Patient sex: M
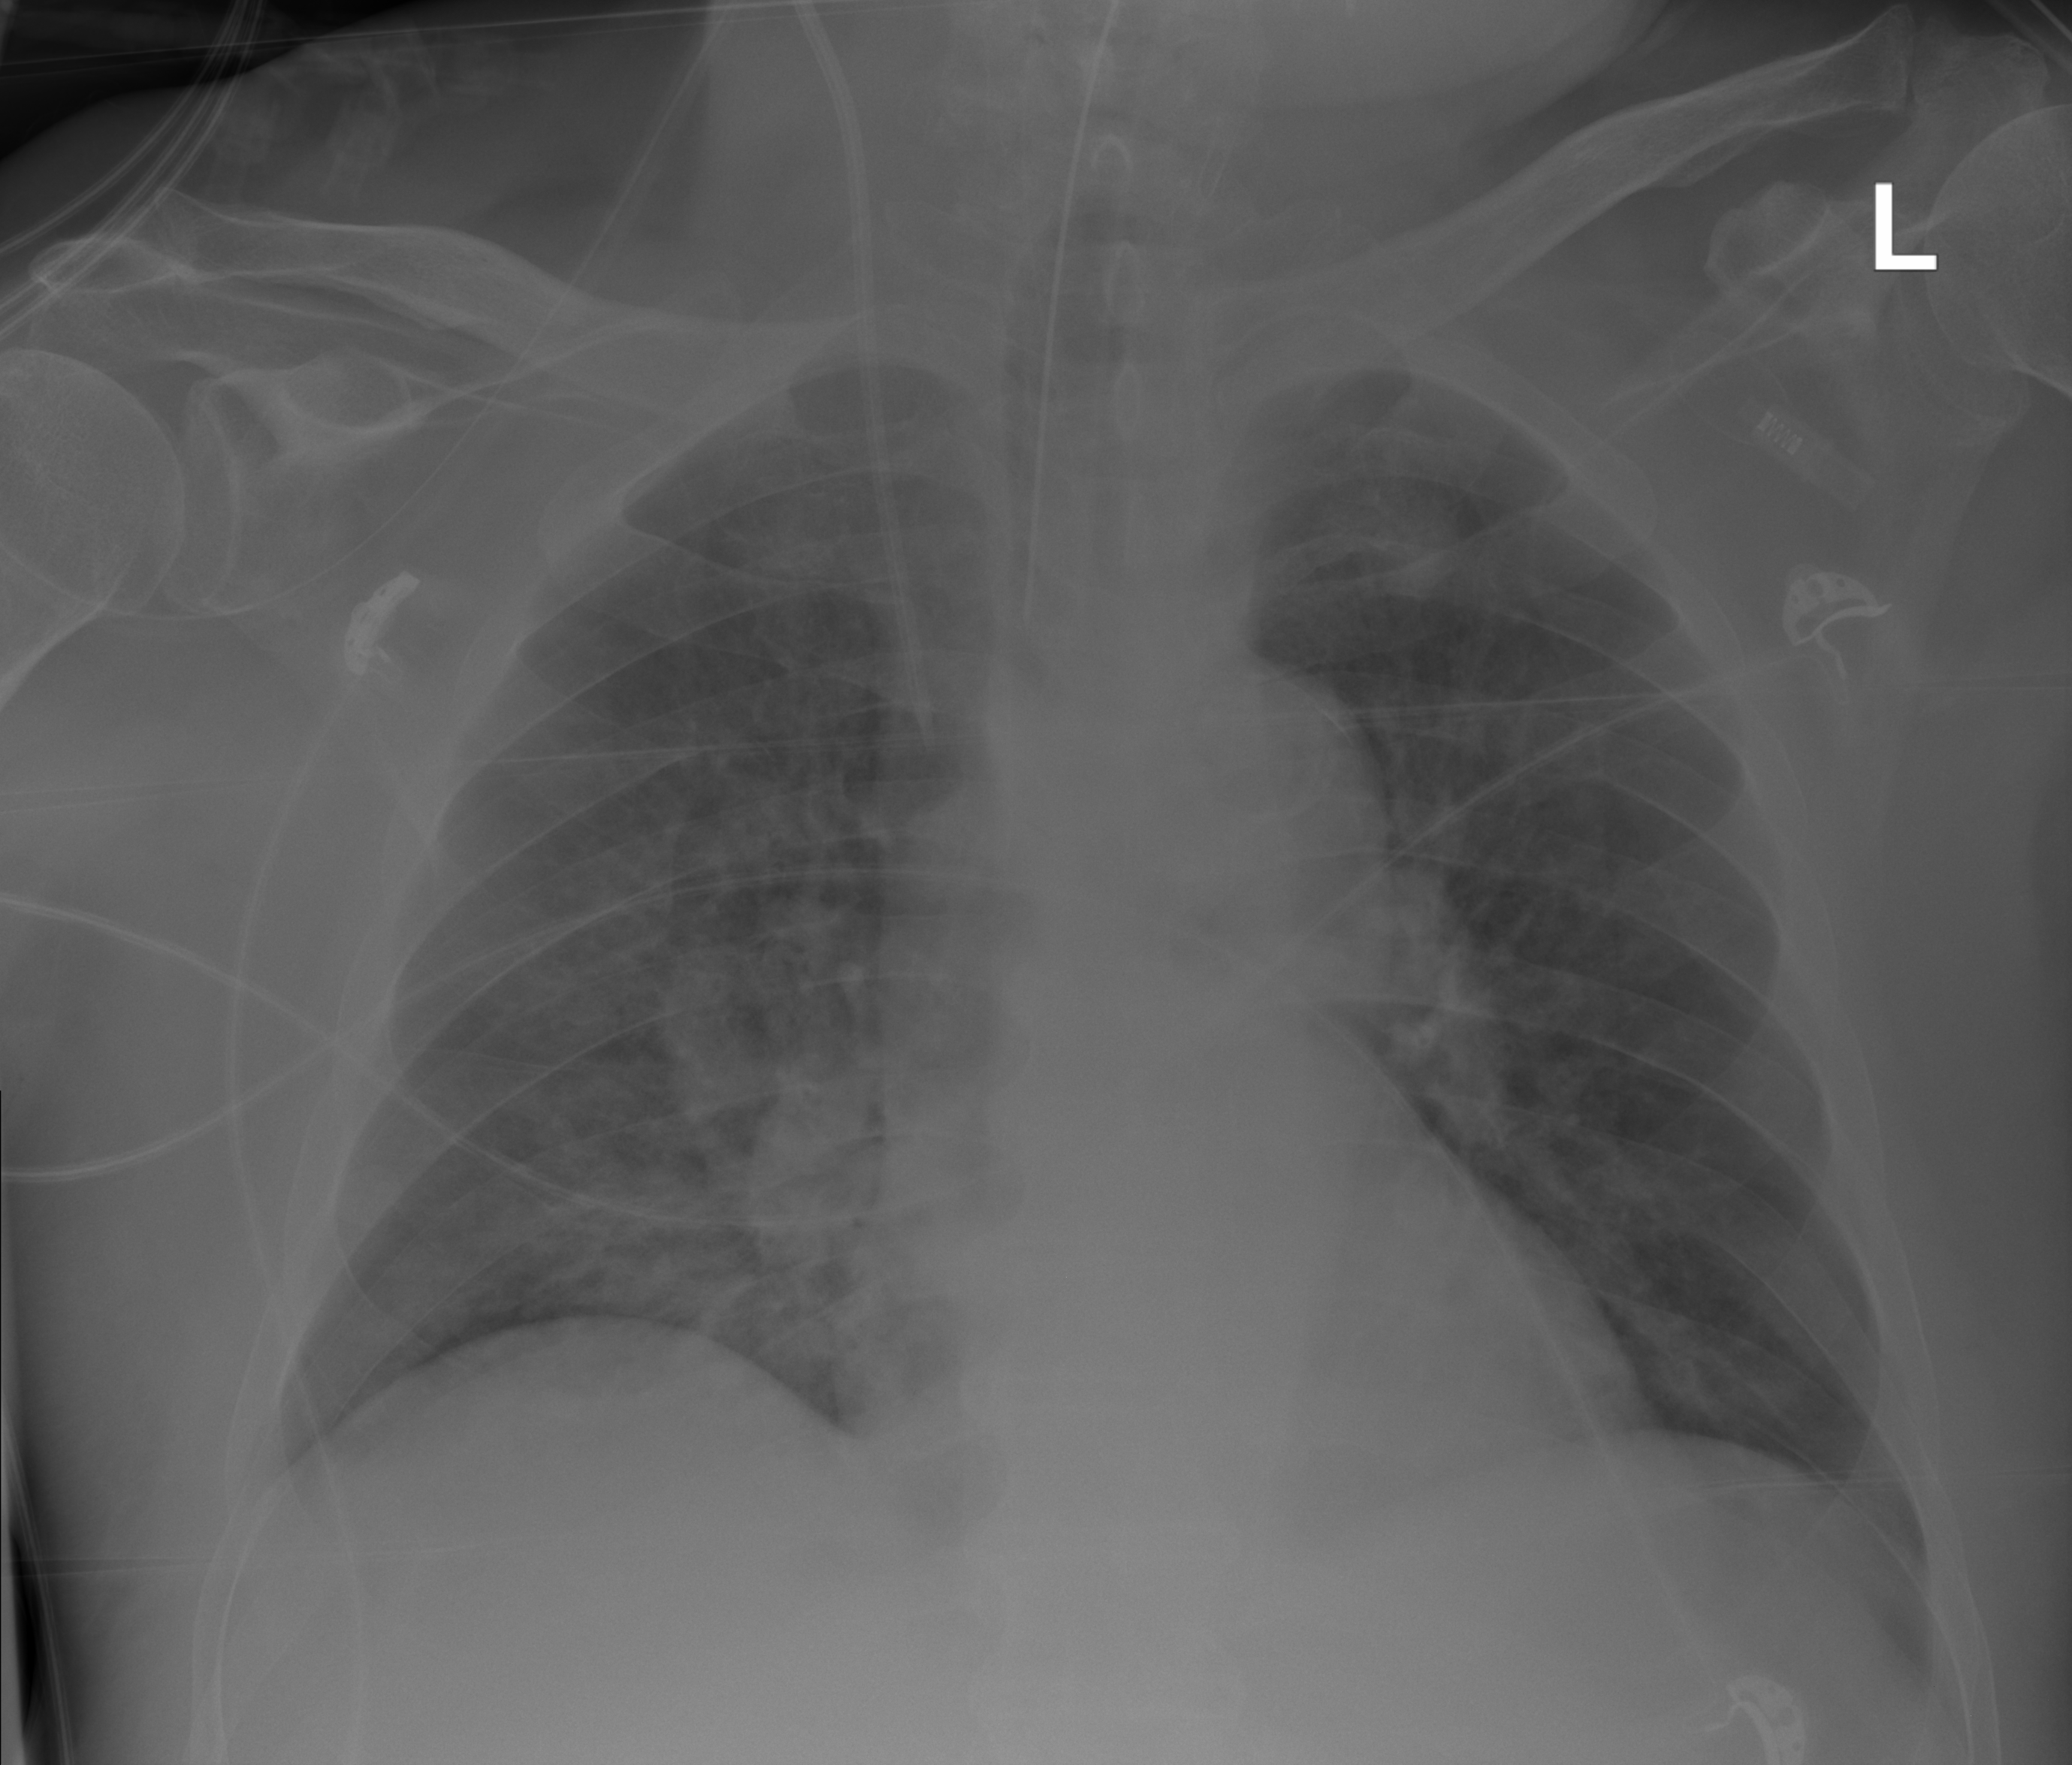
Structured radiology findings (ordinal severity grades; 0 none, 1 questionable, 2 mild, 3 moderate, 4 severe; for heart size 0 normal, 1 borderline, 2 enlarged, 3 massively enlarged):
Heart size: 0
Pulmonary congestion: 0
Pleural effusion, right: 0
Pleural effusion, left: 0
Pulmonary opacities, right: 2
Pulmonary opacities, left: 0
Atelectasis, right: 2
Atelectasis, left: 0